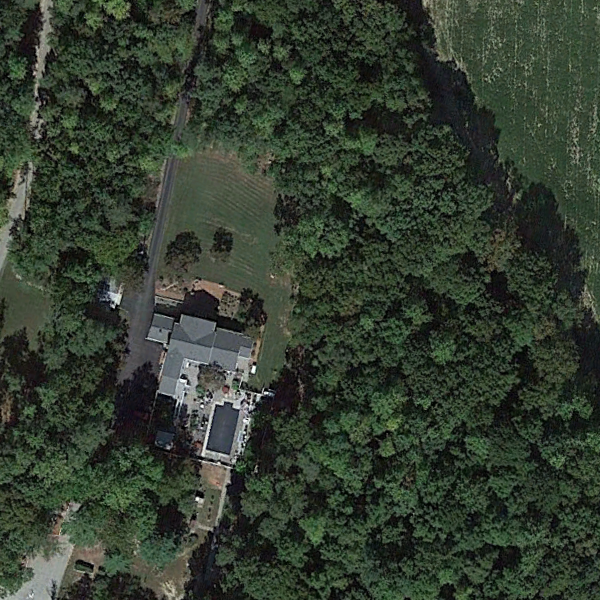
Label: SparseResidential